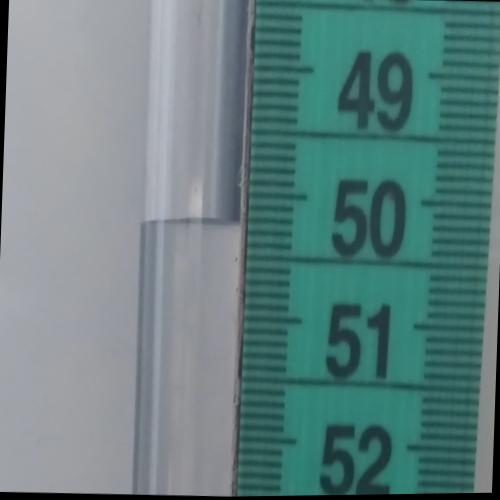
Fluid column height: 50.2 cm